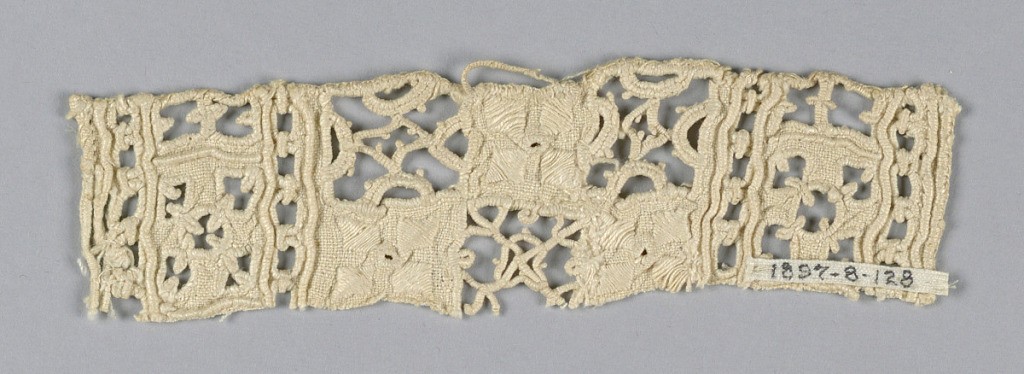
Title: Fragment
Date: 16th century
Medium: linen Technique: cutwork with needle lace fillings (reticella)
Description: Rectangular fragment has alternating squares of cutwork embroidery and reticella lace.